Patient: sex M, age 60
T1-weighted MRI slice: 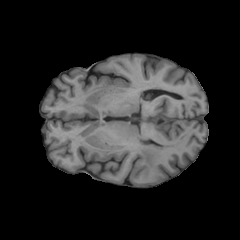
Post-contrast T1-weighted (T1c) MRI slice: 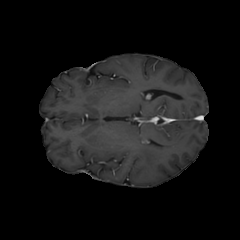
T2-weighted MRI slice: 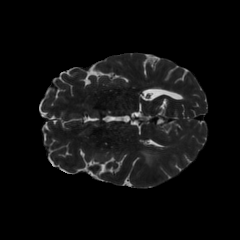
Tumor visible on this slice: yes
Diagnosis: Glioblastoma, IDH-wildtype
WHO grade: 4